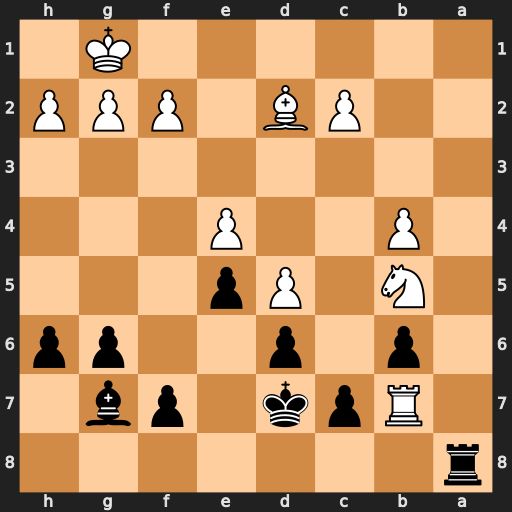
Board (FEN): r7/1Rpk1pb1/1p1p2pp/1N1Pp3/1P2P3/8/2PB1PPP/6K1
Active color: b
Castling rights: -
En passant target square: -
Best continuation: Ra1+ Bc1 Rxc1#